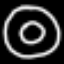
Label: donut